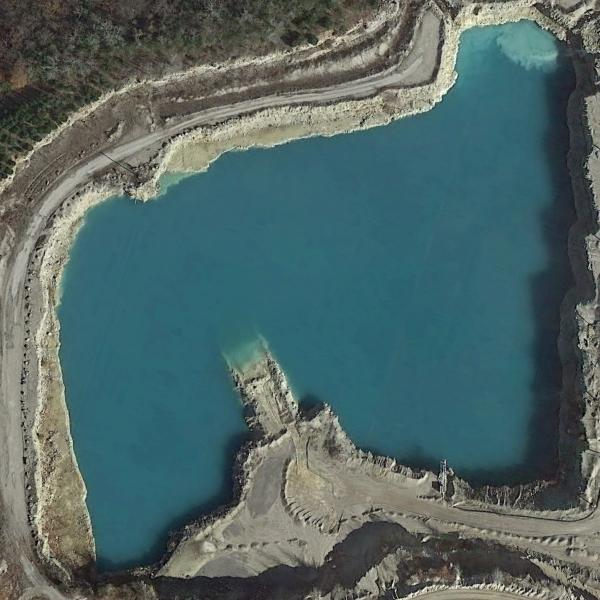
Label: Pond